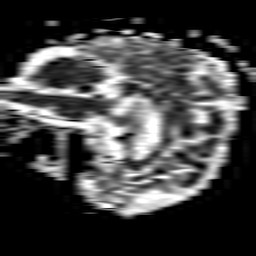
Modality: ADC
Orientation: sagittal
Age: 69
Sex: male
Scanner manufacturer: philips
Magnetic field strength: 1.5 T
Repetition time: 3.537 s
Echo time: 0.06922 s